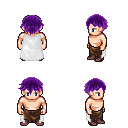
a pixel art fantasy rpg character, male body template, human, light skin, white cape, robe skirt, purple short bangs hairstyle, maroon shoes, four views (front, back, left, right), 2x2 character sprite sheet, small pixel art, hard edges, no anti-aliasing